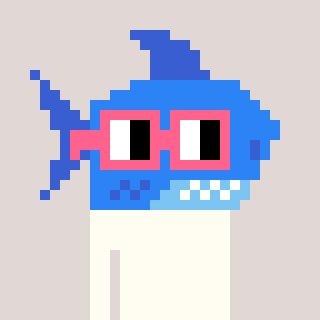
a pixel art character with square pink glasses, a shark-shaped head and a gold-colored body on a warm background